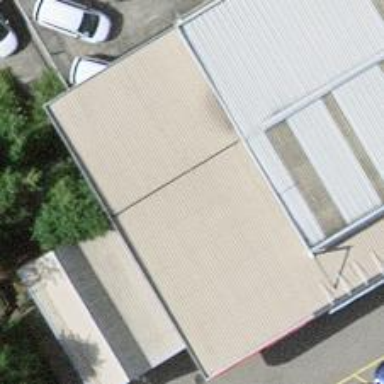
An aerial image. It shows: Car repair shop.